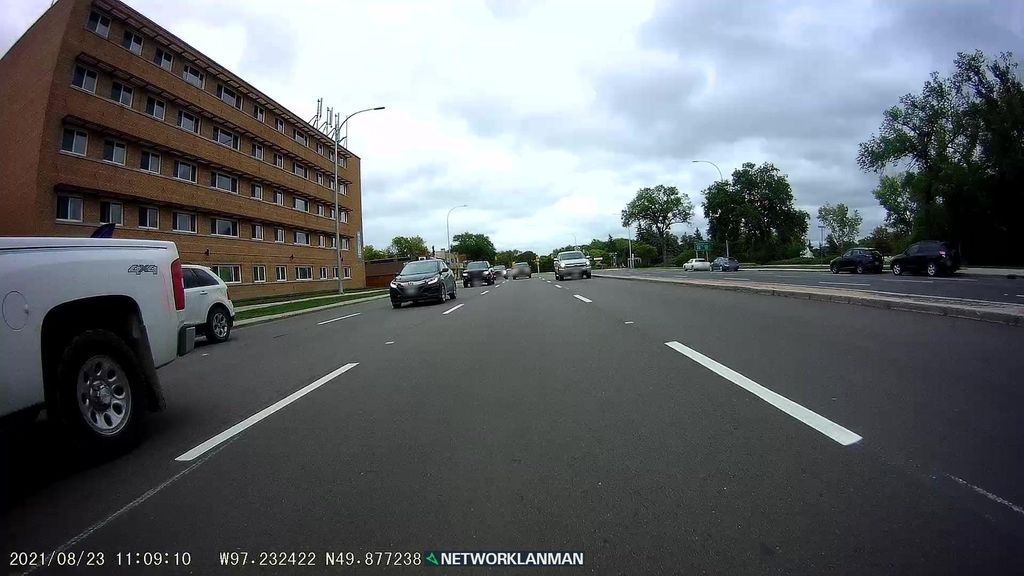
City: winnipeg